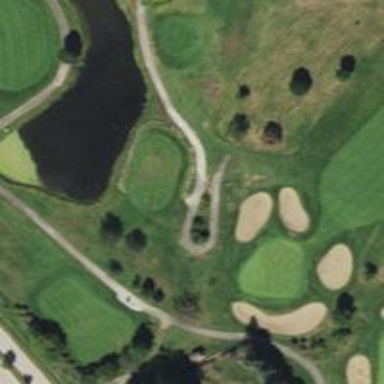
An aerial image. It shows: Golf tee.